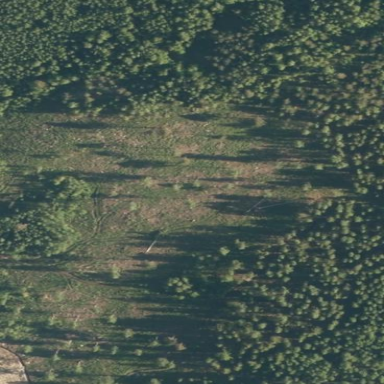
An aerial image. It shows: Scrub vegetation in area designated for logging.